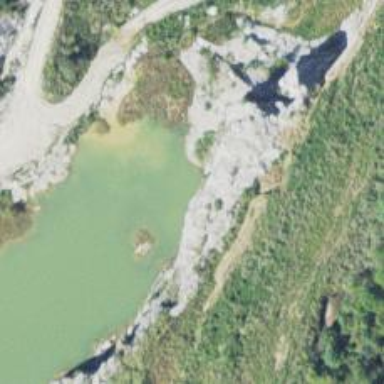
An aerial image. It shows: Natural cliff.